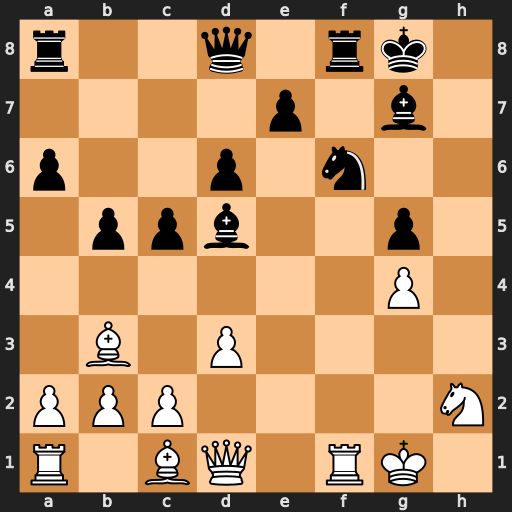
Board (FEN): r2q1rk1/4p1b1/p2p1n2/1ppb2p1/6P1/1B1P4/PPP4N/R1BQ1RK1
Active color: w
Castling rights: -
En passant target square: -
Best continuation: Rxf6 Bxf6 Bxd5+ e6 Bxe6+